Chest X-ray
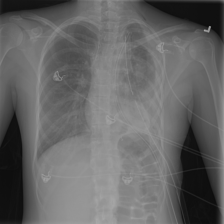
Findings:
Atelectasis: positive
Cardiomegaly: negative
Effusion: negative
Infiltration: positive
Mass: negative
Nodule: negative
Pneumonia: negative
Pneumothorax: negative
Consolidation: negative
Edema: negative
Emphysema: negative
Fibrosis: negative
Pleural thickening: positive
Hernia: negative